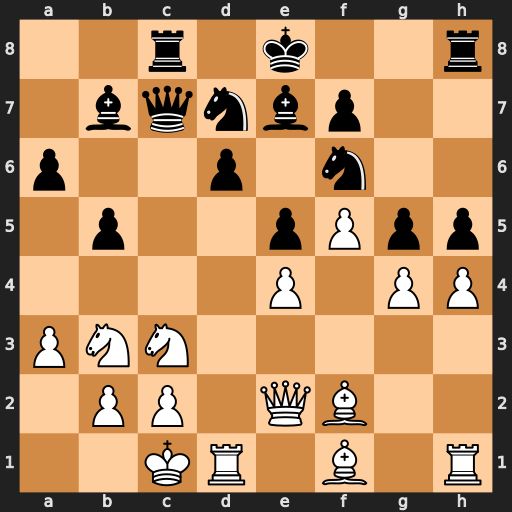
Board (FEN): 2r1k2r/1bqnbp2/p2p1n2/1p2pPpp/4P1PP/PNN5/1PP1QB2/2KR1B1R
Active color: w
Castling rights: k
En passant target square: -
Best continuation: hxg5 Nxe4 Nxe4 Qxc2+ Qxc2 Rxc2+ Kxc2 Bxe4+ Bd3 Bxh1 Rxh1